Interaction volume radius: 5 \u00c5
Interaction volume height: 25 \u00c5
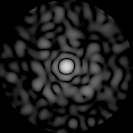
Disorder parameter: 0.8373